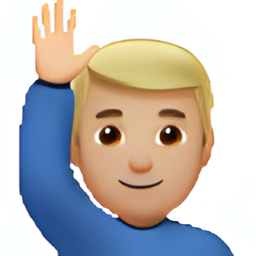
Name: man raising hand type 3
Emoji: 🙋🏼‍♂️
Group: People & Body
Sub-group: person-gesture